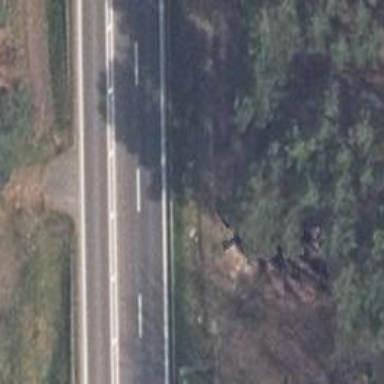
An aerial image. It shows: Primary road with asphalt surface.